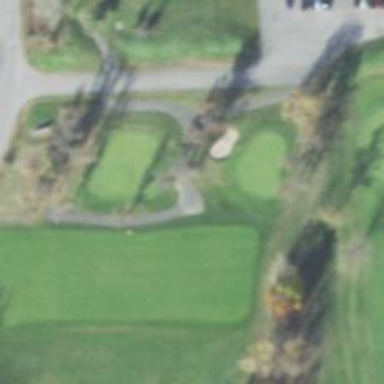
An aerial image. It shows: Service road used as golf cart path.